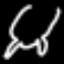
Label: frog